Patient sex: M
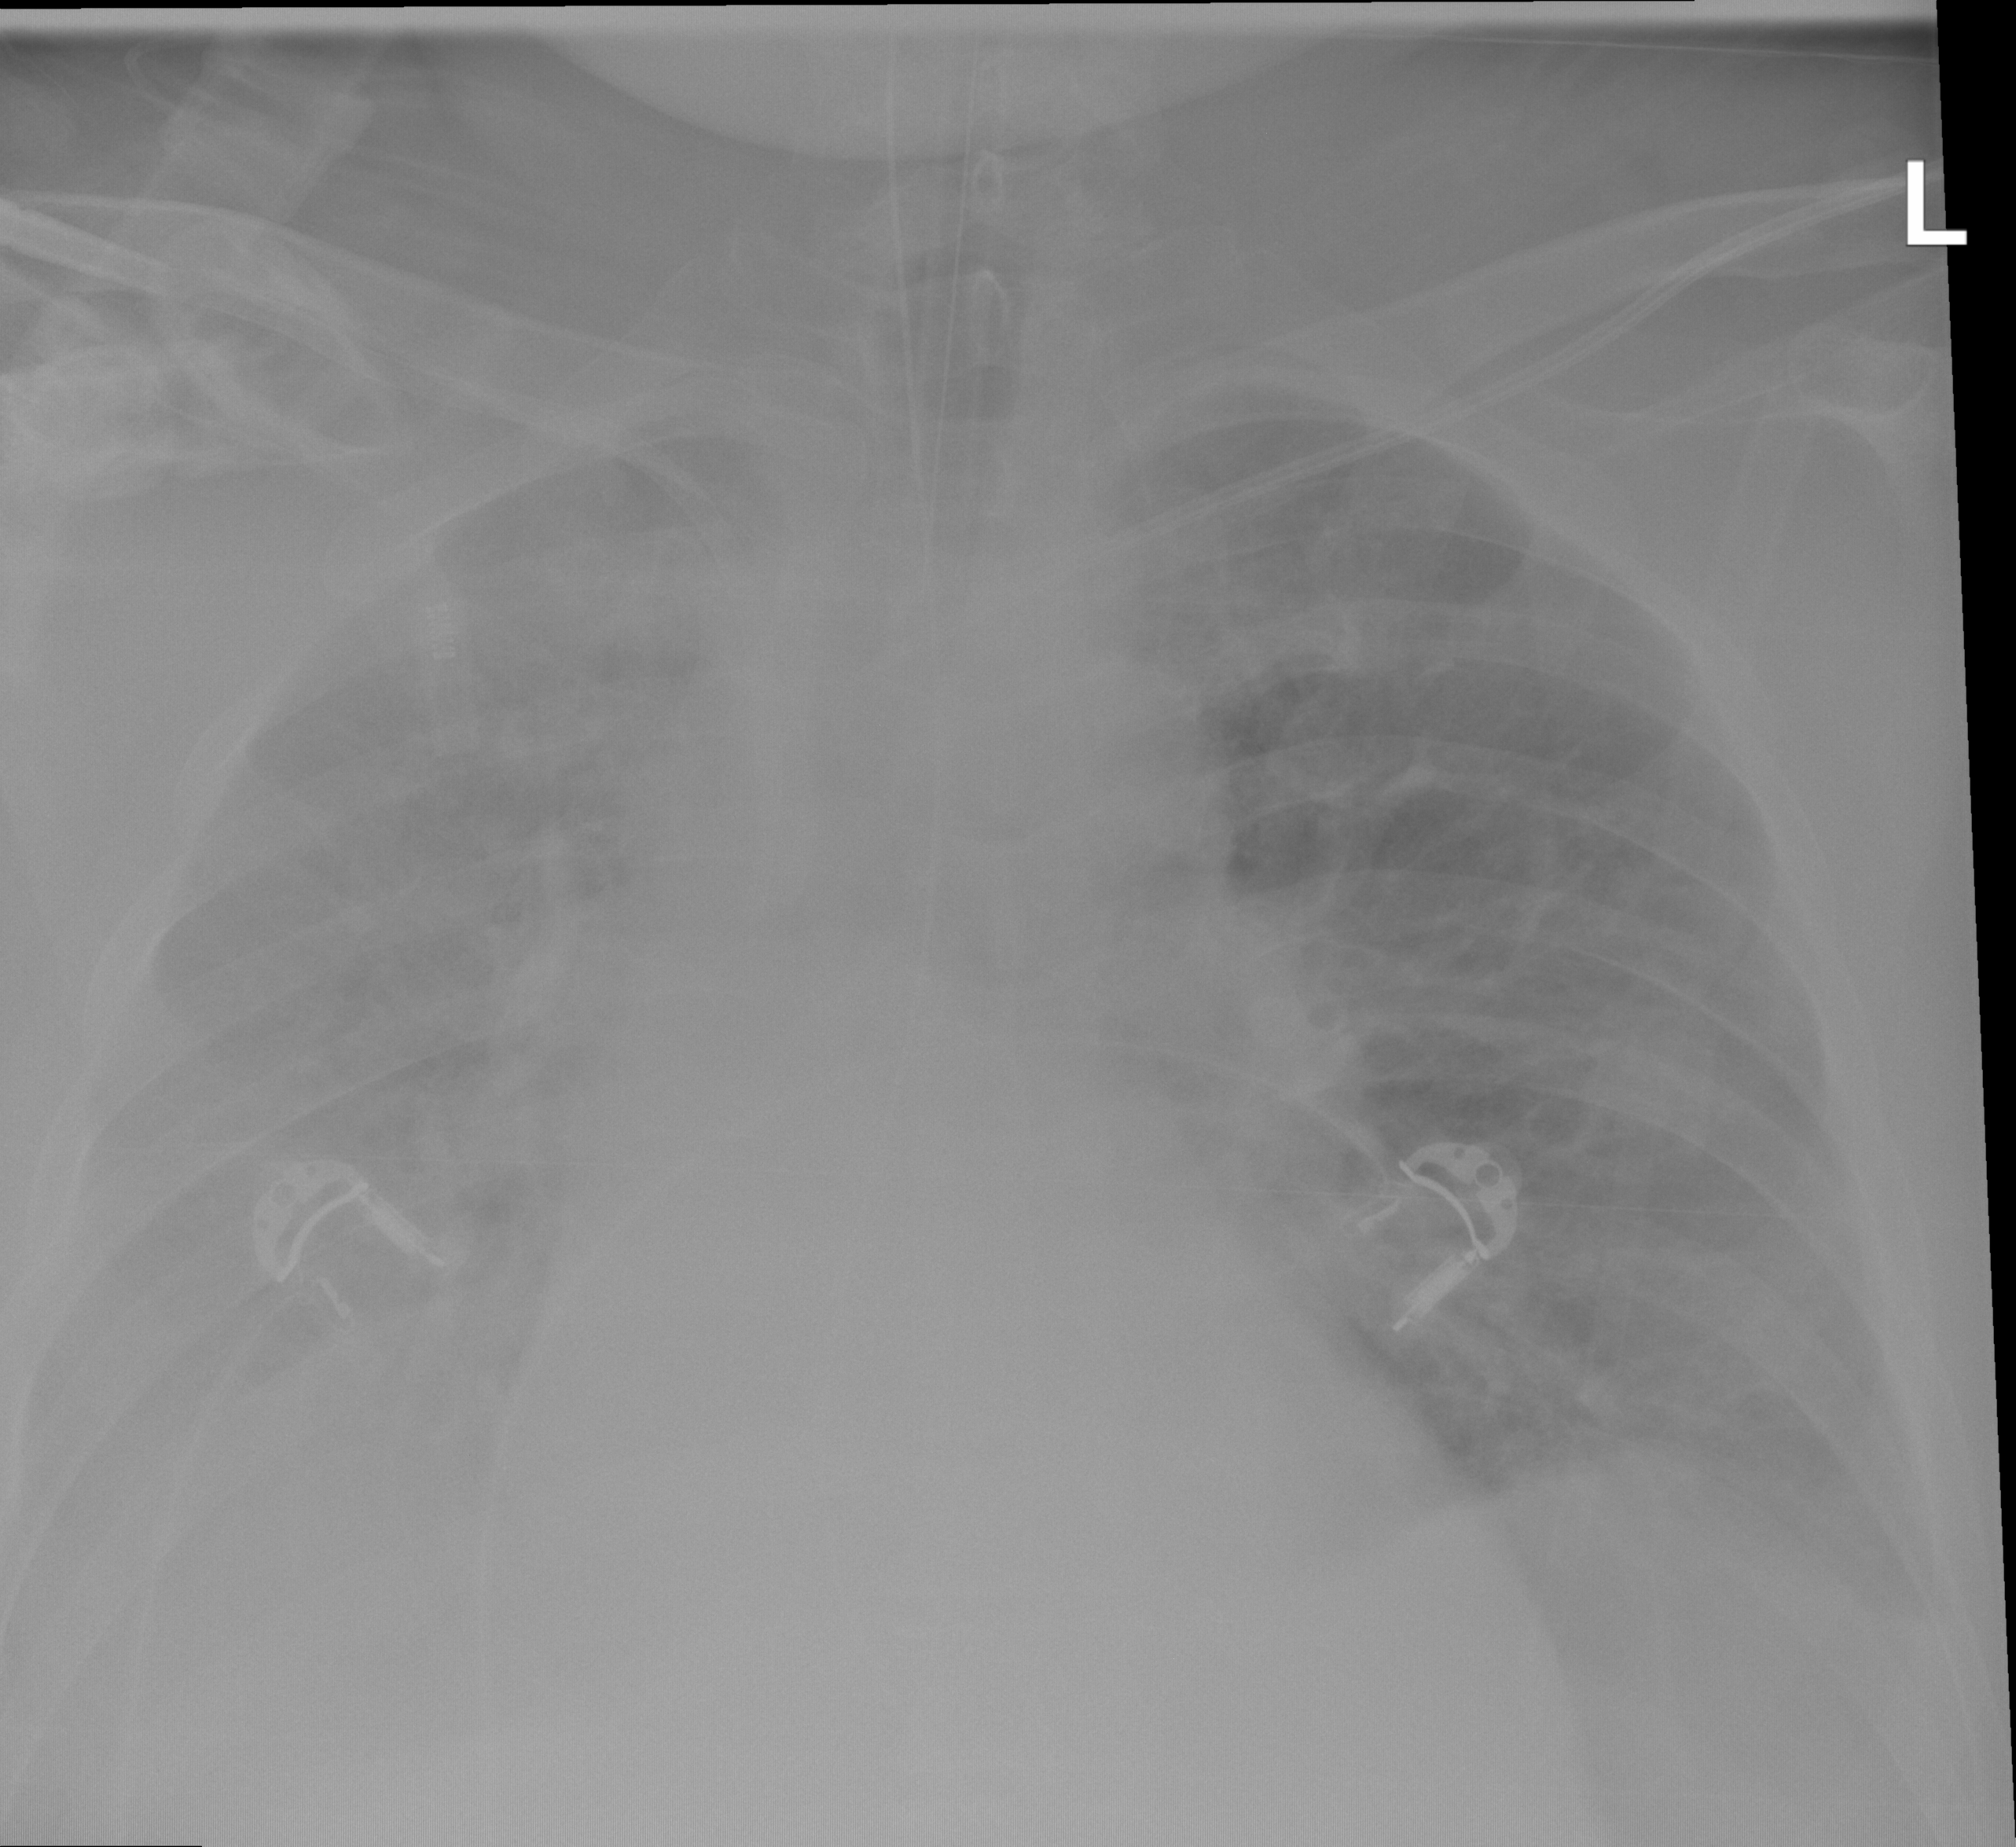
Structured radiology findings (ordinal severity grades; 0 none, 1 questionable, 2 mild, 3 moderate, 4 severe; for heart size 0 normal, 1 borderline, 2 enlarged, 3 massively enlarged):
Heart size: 0
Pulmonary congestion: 2
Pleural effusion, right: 2
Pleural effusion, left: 2
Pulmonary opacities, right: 2
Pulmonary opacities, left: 0
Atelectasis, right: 2
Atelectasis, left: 2